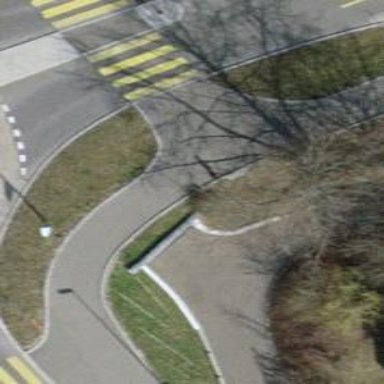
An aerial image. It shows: Footway with asphalt surface going through tunnel.